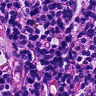
Metastatic tissue present: no